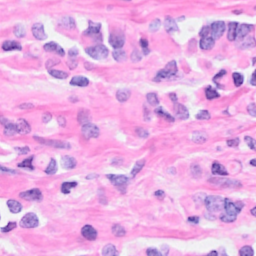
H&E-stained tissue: Breast